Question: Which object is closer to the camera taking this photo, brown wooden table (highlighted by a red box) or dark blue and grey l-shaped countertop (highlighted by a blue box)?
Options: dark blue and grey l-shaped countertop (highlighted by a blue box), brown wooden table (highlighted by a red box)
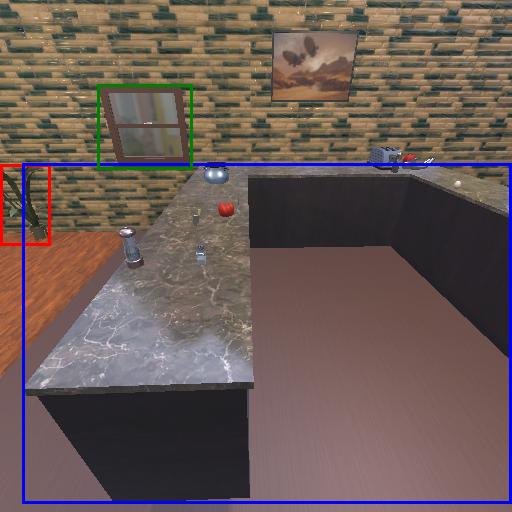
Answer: dark blue and grey l-shaped countertop (highlighted by a blue box)